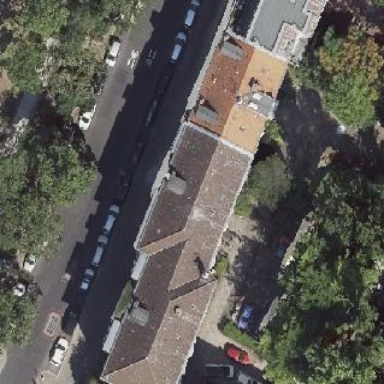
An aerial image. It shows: Hipped roof on residential building.